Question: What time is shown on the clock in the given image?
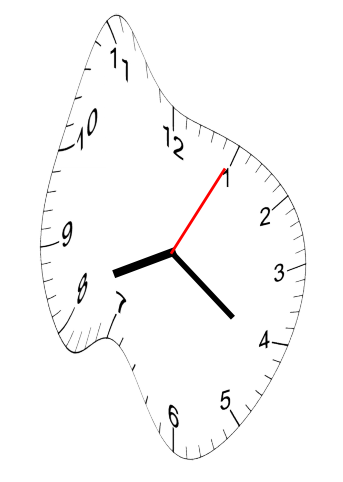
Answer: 08:21:05